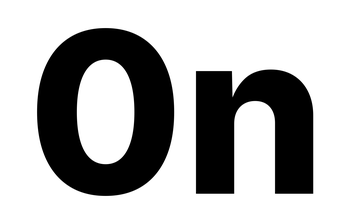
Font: Inter_ExtraBold